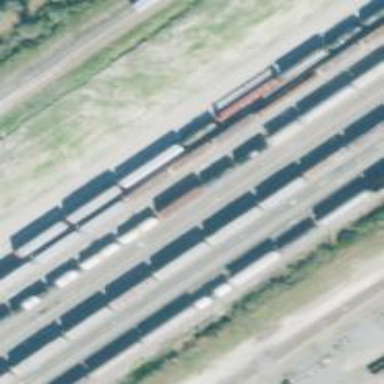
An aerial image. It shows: Railway yard used for servicing trains.